Question: Here is my put in my controller :
'''
[HttpPut]
public HttpResponseMessage Put(string name, [FromBody]string value)
{
}
'''
I am currently testing it using Advenced Rest Client :

It all works fine, but my ultimate goal is to be able to put a directory in the request's payload (where the "test" is).
The problem being that a soon as there is a backslash in the string, the "value" parameter turns out to be 'null' when the function receive the request.
How can I put backslashes in the payload?
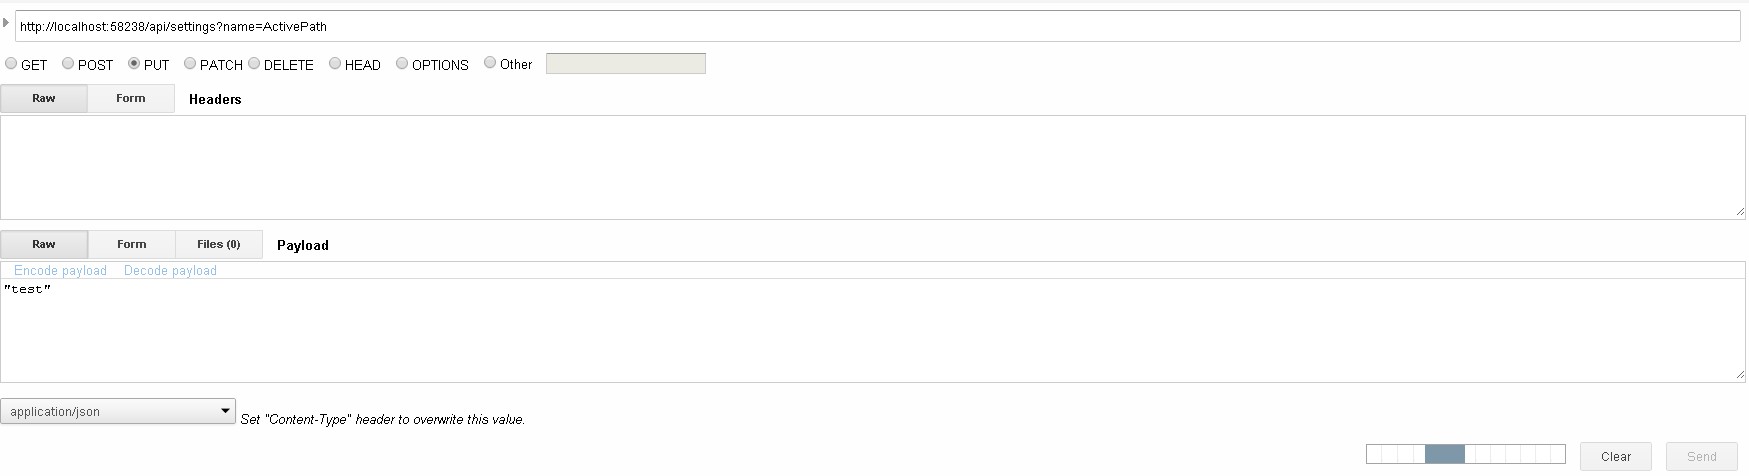
Answer: Use url encoding. Example: <URL>
\ is %5C